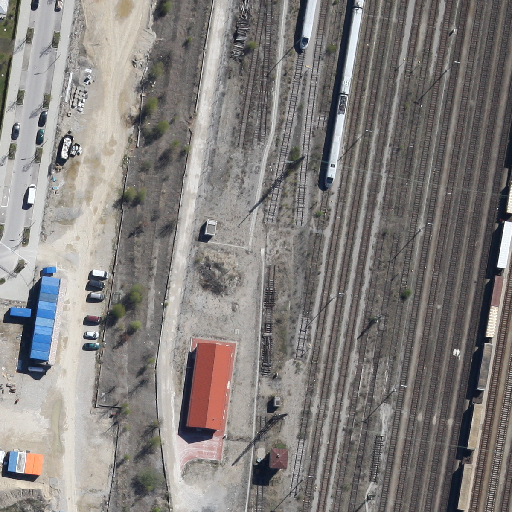
Referring expression: van